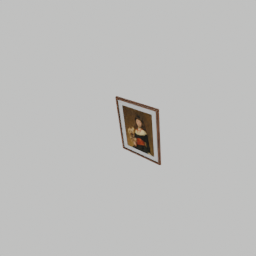
Label: decoration